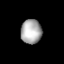
Tissue: lung
Cell type: Epithelial cells
Senescence score: 0.2274
Nuclear area (px): 491
Mean DAPI intensity: 172.222